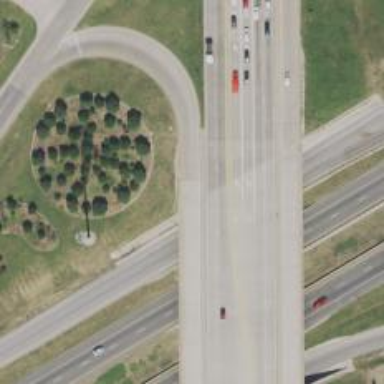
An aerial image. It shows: Secondary link road with bridge.